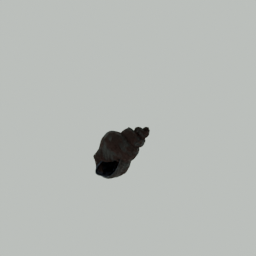
Label: animals